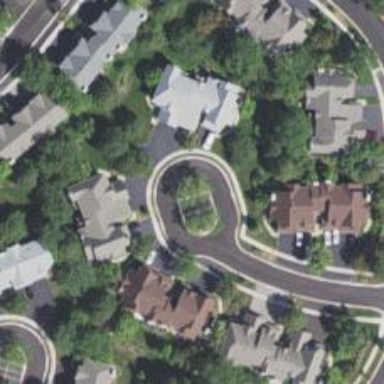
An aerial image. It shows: Turning circle on the road.